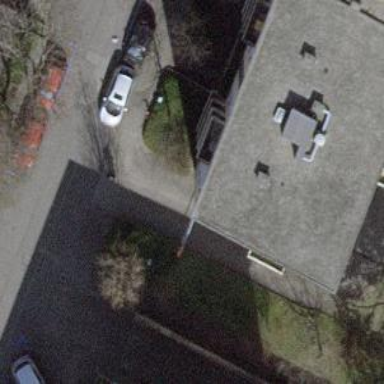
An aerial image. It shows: Lift gate barrier.